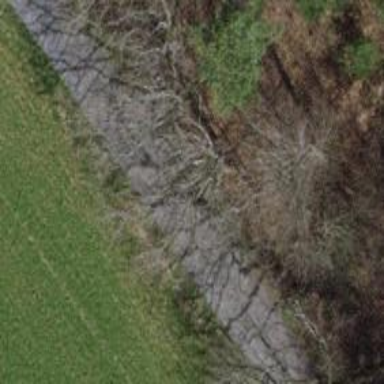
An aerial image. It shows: Brown bench in the vicinity.